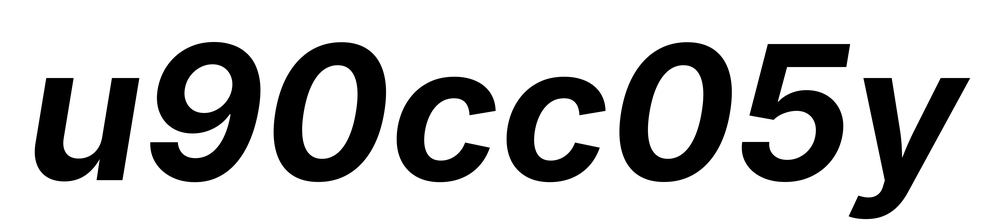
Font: Inter-Italic_Bold_Italic